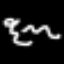
Label: squiggle